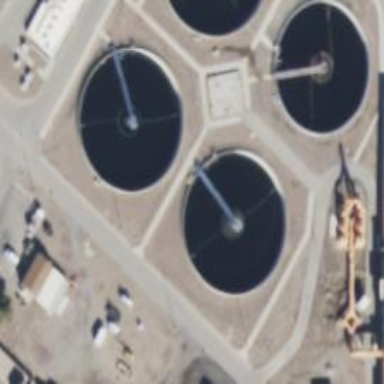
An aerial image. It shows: Storage tank for holding water.